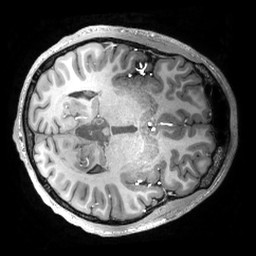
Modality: T1w
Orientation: axial
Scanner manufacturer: philips
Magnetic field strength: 7 T
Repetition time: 0.008 s
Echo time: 0.001974 s